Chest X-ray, PA view. Patient: 51 years old, sex F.
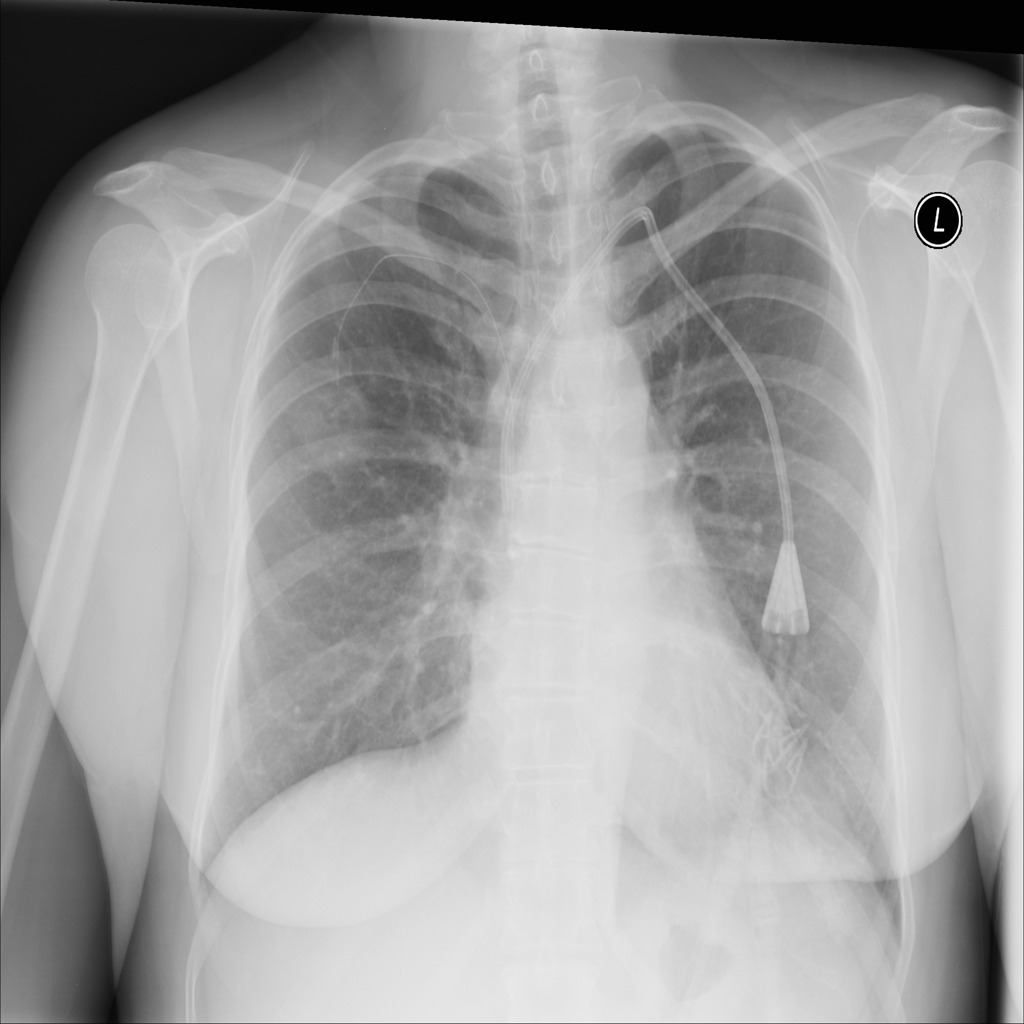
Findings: No Finding